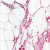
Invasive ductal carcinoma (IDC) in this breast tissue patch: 0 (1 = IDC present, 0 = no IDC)